Question: I have prepared a simplified test case for my question. It will run instantly in your Flash Builder if you put the 2 files below into a project.
I'm trying to display a List of strings and a confirmation checkbox in a popup:

In the real application I dispatch a custom event with the string selected in the list, but in the test code below I just call
if I use event, then the window closes, even if I click at a scrollbar (the check below doesn't help, when an item had been selected in previous use). And if I use event, then the window doesn't close, when I click on the same item as the last time. And the event seems not to be present in <URL> anymore.
Any suggestions please on how to handle this probably frequent problem?
Writing a custom item renderer and having a event handler for each item seems to be overkill for this case, because I have strings in the list.
(please click myBtn few times - to see my problems with and )
'''
<?xml version="1.0" encoding="utf-8"?>
<s:Application
xmlns:fx="http://ns.adobe.com/mxml/2009"
xmlns:s="library://ns.adobe.com/flex/spark"
xmlns:mx="library://ns.adobe.com/flex/mx"
minWidth="400" minHeight="300">
<fx:Script>
<![CDATA[
import mx.managers.PopUpManager;
private var _popup:Popup = new Popup();
private function showPopup(event:MouseEvent):void {
PopUpManager.addPopUp(_popup, this, true);
PopUpManager.centerPopUp(_popup);
}
]]>
</fx:Script>
<s:Button id="myBtn" right="5" bottom="5"
label="Open window" click="showPopup(event)" />
</s:Application>
'''
'''
<?xml version="1.0" encoding="utf-8"?>
<s:TitleWindow
xmlns:fx="http://ns.adobe.com/mxml/2009"
xmlns:s="library://ns.adobe.com/flex/spark"
xmlns:mx="library://ns.adobe.com/flex/mx"
width="240" height="240"
creationComplete="init(event)"
close="close()">
<fx:Script>
<![CDATA[
import mx.collections.ArrayList;
import mx.controls.Alert;
import mx.events.FlexEvent;
import mx.events.CloseEvent;
import mx.events.ItemClickEvent;
import mx.managers.PopUpManager;
private var myData:ArrayList = new ArrayList();
private function init(event:FlexEvent):void {
// XXX in the real app data is updated from server
myData.removeAll();
for (var i:uint = 1; i <= 10; i++)
myData.addItem('Item #' + i);
}
public function close(event:TimerEvent=null):void {
PopUpManager.removePopUp(this);
}
private function handleClick(event:MouseEvent):void {
var str:String = myList.selectedItem as String;
if (!str)
return;
if (myBox.selected) {
Alert.show(
'Select ' + str + '?',
null,
mx.controls.Alert.YES | mx.controls.Alert.NO,
null,
handleConfirm,
null,
mx.controls.Alert.NO
);
} else {
sendEvent();
}
}
private function handleConfirm(event:CloseEvent):void {
if (event.detail == mx.controls.Alert.YES)
sendEvent();
}
private function sendEvent():void {
close();
// XXX in the real app dispatchEvent() is called
trace('selected: ' + (myList.selectedItem as String));
}
]]>
</fx:Script>
<s:VGroup paddingLeft="20" paddingTop="20"
paddingRight="20" paddingBottom="20" gap="20"
width="100%" height="100%">
<s:List id="myList" dataProvider="{myData}"
click="handleClick(event)"
width="100%" height="100%" fontSize="24" />
<s:CheckBox id="myBox" label="Confirm" />
</s:VGroup>
</s:TitleWindow>
'''
Also I wonder, why do I get the warning above:
> '''
Data binding will not be able to detect assignments to "myData".
'''
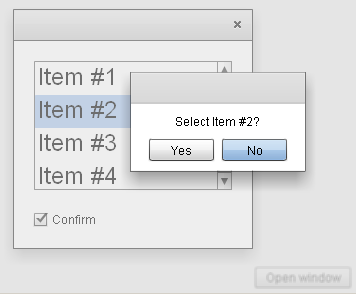
Answer: The Spark List dispatches an '<URL>.CHANGE'. You can listen for this event to know when the selection in the List has changed.
'''
<s:List id="myList" dataProvider="{myData}"
change="handleIndexChange()"
width="100%" height="100%" fontSize="24" />
'''
That event is only dispatched whenever the selected index actually changes, which means that when you reopen the window a second time an item might still be selected and when you click on that one, no CHANGE event will be fired. To fix this just deselect the selection before you close the window:
'''
public function close():void {
myList.selectedIndex = -1;
PopUpManager.removePopUp(this);
}
'''
Also make sure to dispatch your event with the selected item you close the window (and deselect it).
As for your question about the binding warning: you get that message because you didn't mark 'myData' to be bindable. To fix this just use the [Bindable] tag:
'''
[Bindable]
private var myData:ArrayList = new ArrayList();
'''
or skip the binding altogether if you don't need it and just assign the dataprovider to the list in ActionScript:
'''
myList.dataProvider = myData;
'''